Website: lowes
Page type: review-order
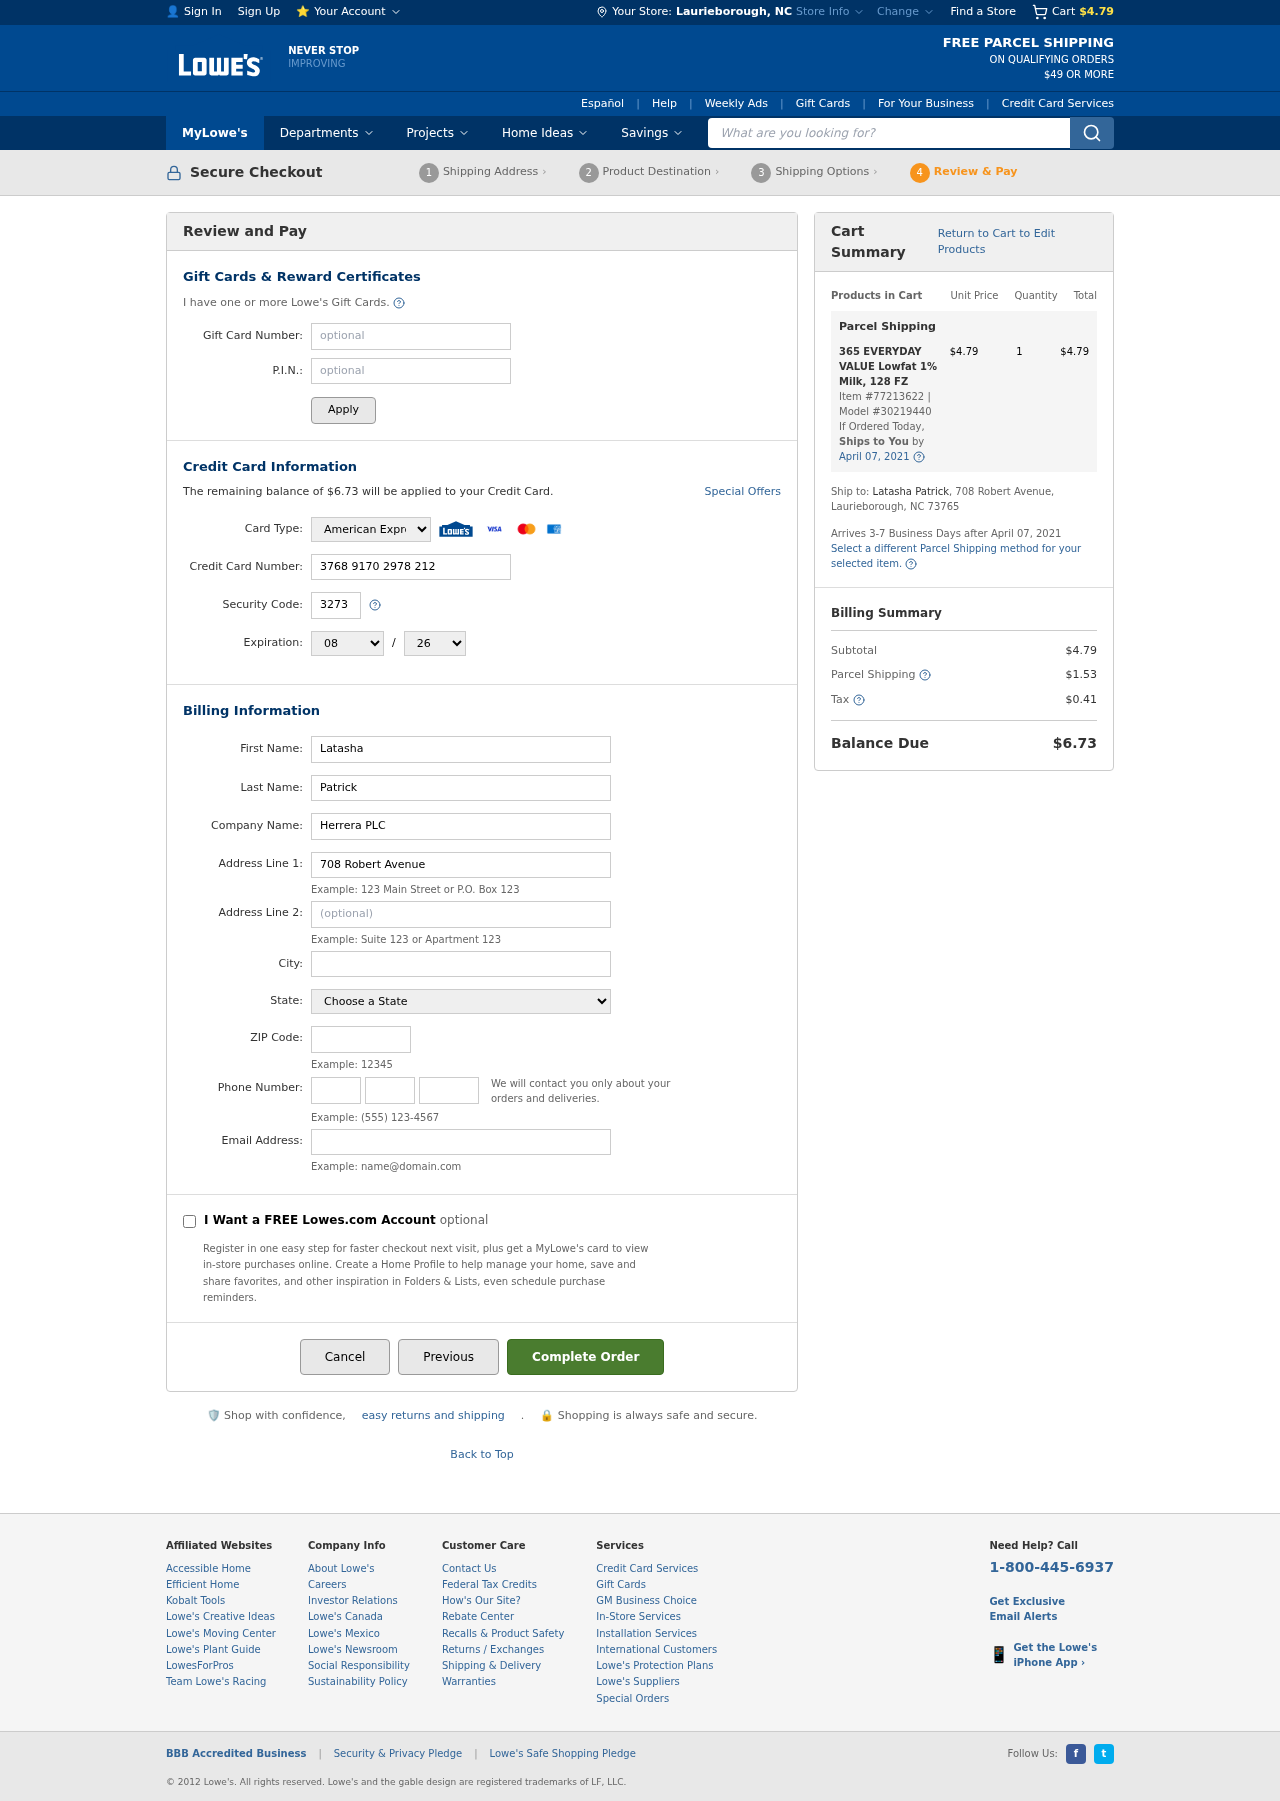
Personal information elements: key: PII_CARD_CVV
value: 3273
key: PII_CARD_EXPIRY_MONTH
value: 08
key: PII_CARD_EXPIRY_YEAR
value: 26
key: PII_CARD_NUMBER
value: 3768 9170 2978 212
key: PII_CARD_TYPE
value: American Express
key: PII_CITY
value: Laurieborough
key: PII_CITY_STATE
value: Laurieborough, NC
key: PII_COMPANY
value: Herrera PLC
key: PII_EMAIL
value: latashapatrick@hotmail.com
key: PII_FIRSTNAME
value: Latasha
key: PII_LASTNAME
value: Patrick
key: PII_PHONE_AREA
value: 315
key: PII_PHONE_PREFIX
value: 419
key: PII_PHONE_SUFFIX
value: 8588
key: PII_POSTCODE
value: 73765
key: PII_STATE
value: North Carolina
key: PII_STREET
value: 708 Robert Avenue
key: PII_STREET2
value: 708 Robert Avenue
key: PII_FULLNAME2
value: Latasha Patrick
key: PII_STATE_ABBR
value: NC
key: PII_POSTCODE_FULL
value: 73765
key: PII_CITY_STATE_ZIP
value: Laurieborough, NC 73765
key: PII_POSTCODE_NUMERIC
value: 73765
Product elements: key: PRODUCT1_NAME
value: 365 EVERYDAY VALUE Lowfat 1% Milk, 128 FZ
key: PRODUCT1_PRICE
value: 4.79
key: PRODUCT1_QUANTITY
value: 1
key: PRODUCT1_ITEM_NUMBER
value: Item #77213622
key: PRODUCT1_MODEL_NUMBER
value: Model #30219440
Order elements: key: ORDER_SUBTOTAL
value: $4.79
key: ORDER_BALANCE_DUE
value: $6.73
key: ORDER_SHIPPING_DATE
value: April 07, 2021
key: ORDER_ITEM_TOTAL
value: $4.79
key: ORDER_SHIPPING_DATE2
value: April 07, 2021
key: ORDER_SHIPPING_COST
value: $1.53
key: ORDER_TAX
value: $0.41
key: ORDER_TOTAL
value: $6.73
Search elements: key: HEADER_SEARCH
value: What are you looking for?